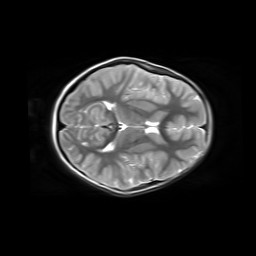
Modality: T2w
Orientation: axial
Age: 7
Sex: female
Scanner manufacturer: siemens
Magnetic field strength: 3 T
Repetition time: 6.8 s
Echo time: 0.084 s